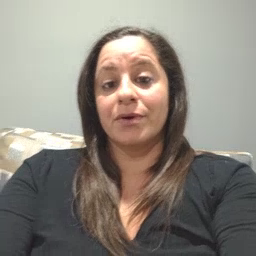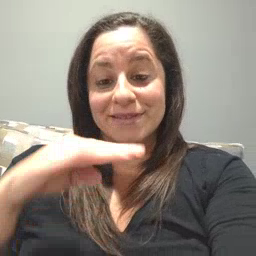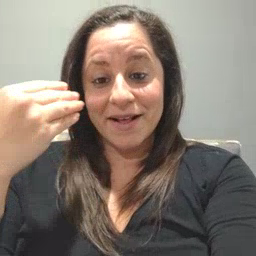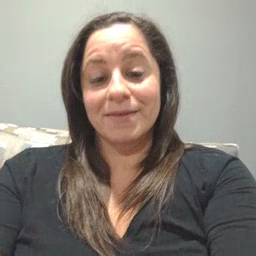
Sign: smile